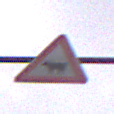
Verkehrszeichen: ViehtriebRechts
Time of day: MorningAfternoon
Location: Outdoor (Urban)
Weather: Overcast
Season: NotSpecified
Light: Natural